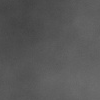
Atmospheric dust classification: dusty